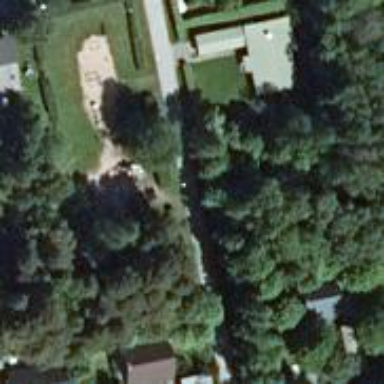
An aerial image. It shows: Park with grass and sand surfaces.